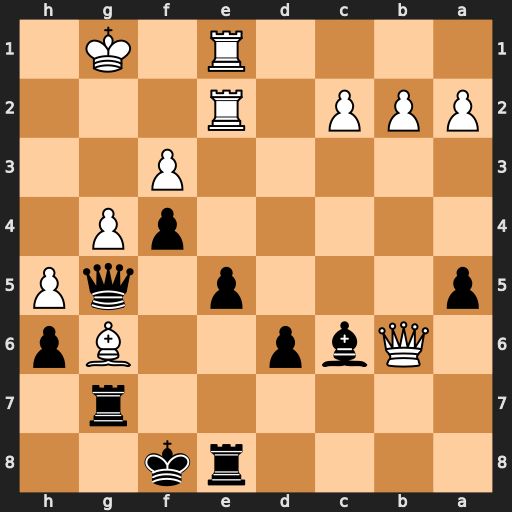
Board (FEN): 4rk2/6r1/1Qbp2Bp/p3p1qP/5pP1/5P2/PPP1R3/4R1K1
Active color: b
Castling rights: -
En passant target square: -
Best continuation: Bxf3